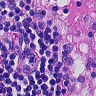
Metastatic tissue present: no